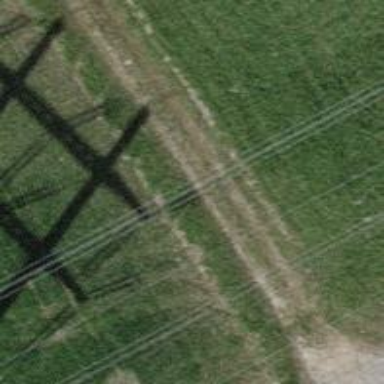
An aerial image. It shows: Grass track with grade5 track type.